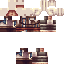
A female human skin with medium skin, wearing brown long hair dressed in a blue hoodie and black pants, featuring a closed mouth.